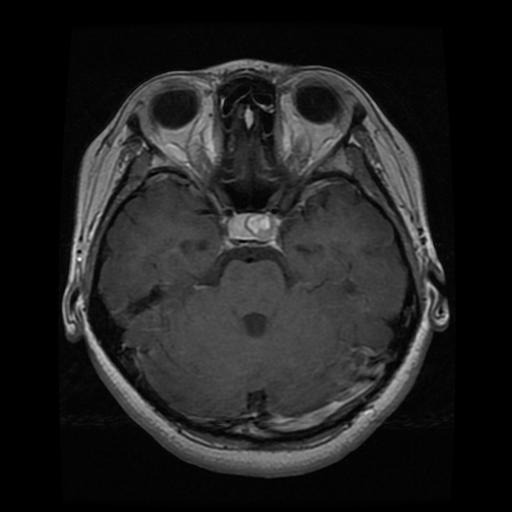
Label: pituitary